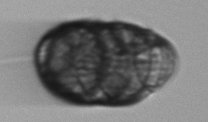
Label: Margalefidinium